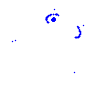
Particle: proton